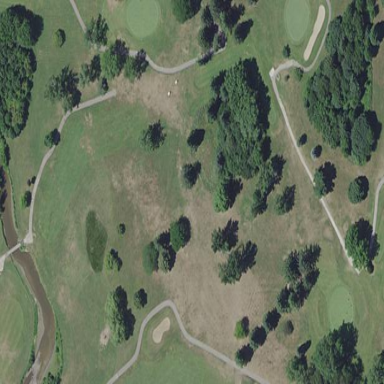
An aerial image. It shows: Rough grassy area used for golf.